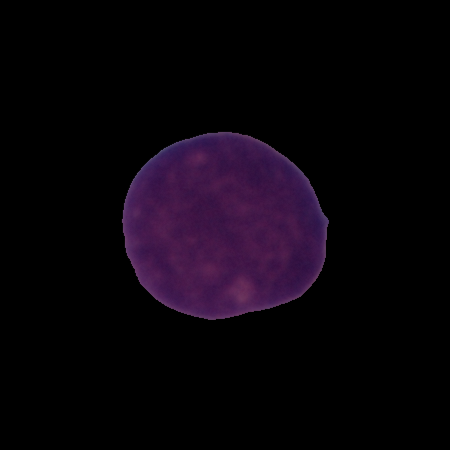
Label: cancer